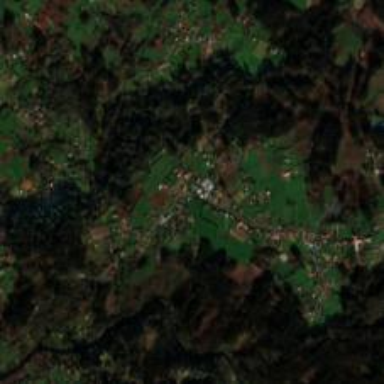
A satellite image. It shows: Small hamlet.